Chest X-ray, PA view. Patient: 39 years old, sex M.
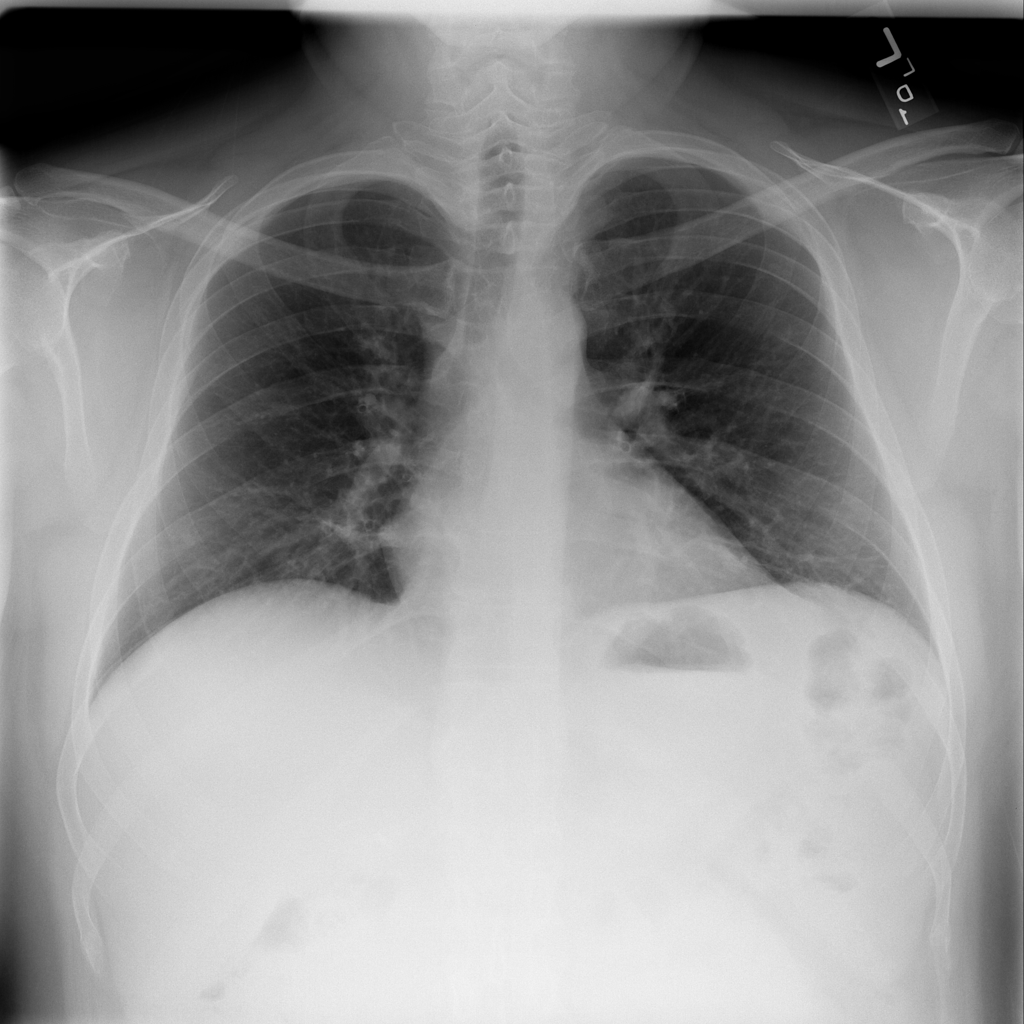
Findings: No Finding